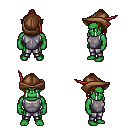
a pixel art fantasy rpg character, male body template, orc, green skin, steel chest armor, metal pants, brunette long topknot hairstyle, leather cap, four views (front, back, left, right), 2x2 character sprite sheet, small pixel art, hard edges, no anti-aliasing